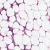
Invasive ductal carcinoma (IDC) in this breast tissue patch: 0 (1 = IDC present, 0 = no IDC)